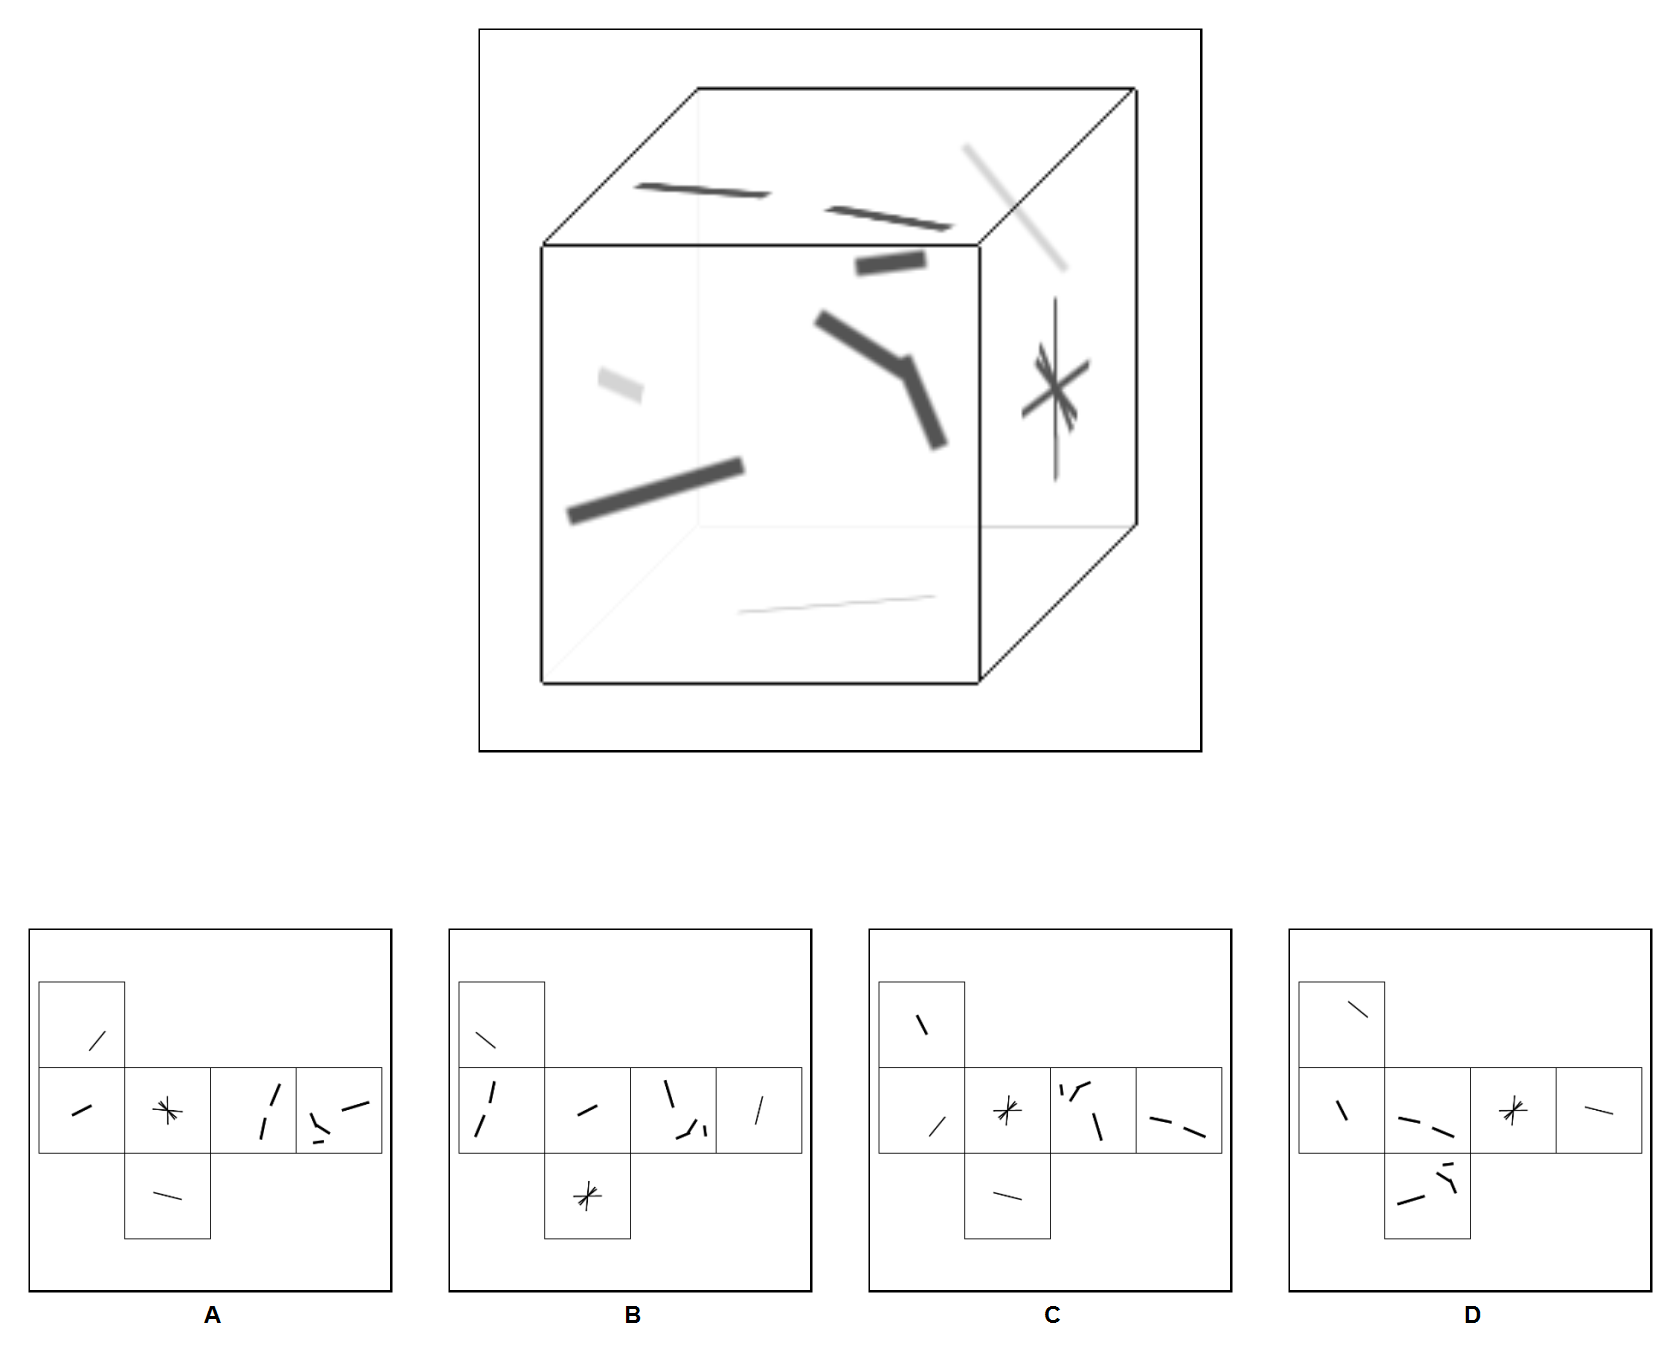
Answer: D